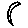
Label: moon